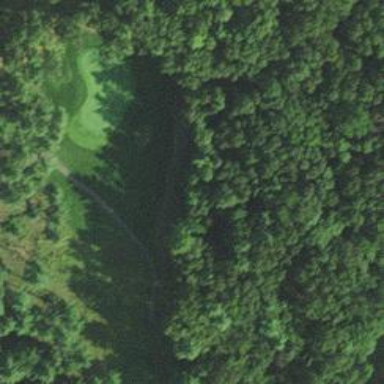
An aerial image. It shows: Area with grass used as rough in golf course.